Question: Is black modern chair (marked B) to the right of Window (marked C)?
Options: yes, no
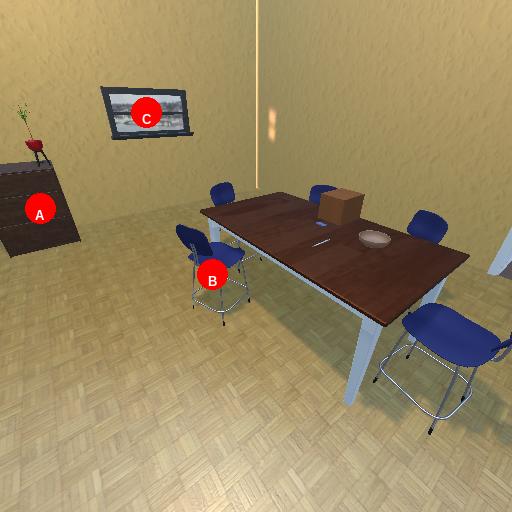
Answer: yes